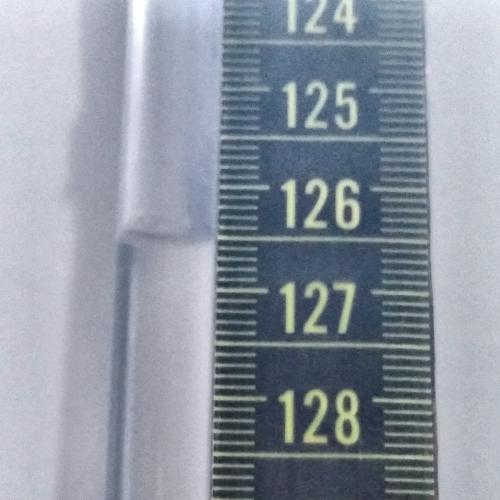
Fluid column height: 126.5 cm